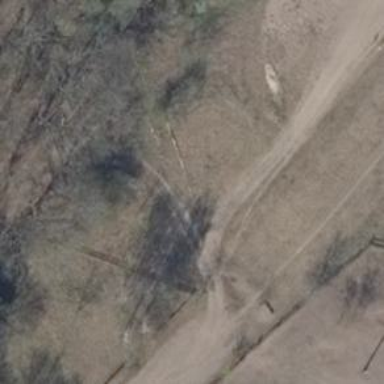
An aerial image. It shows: Sandy track with grade 4 tracktype.